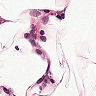
Metastatic tissue present: no